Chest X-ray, PA view. Patient: 50 years old, sex M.
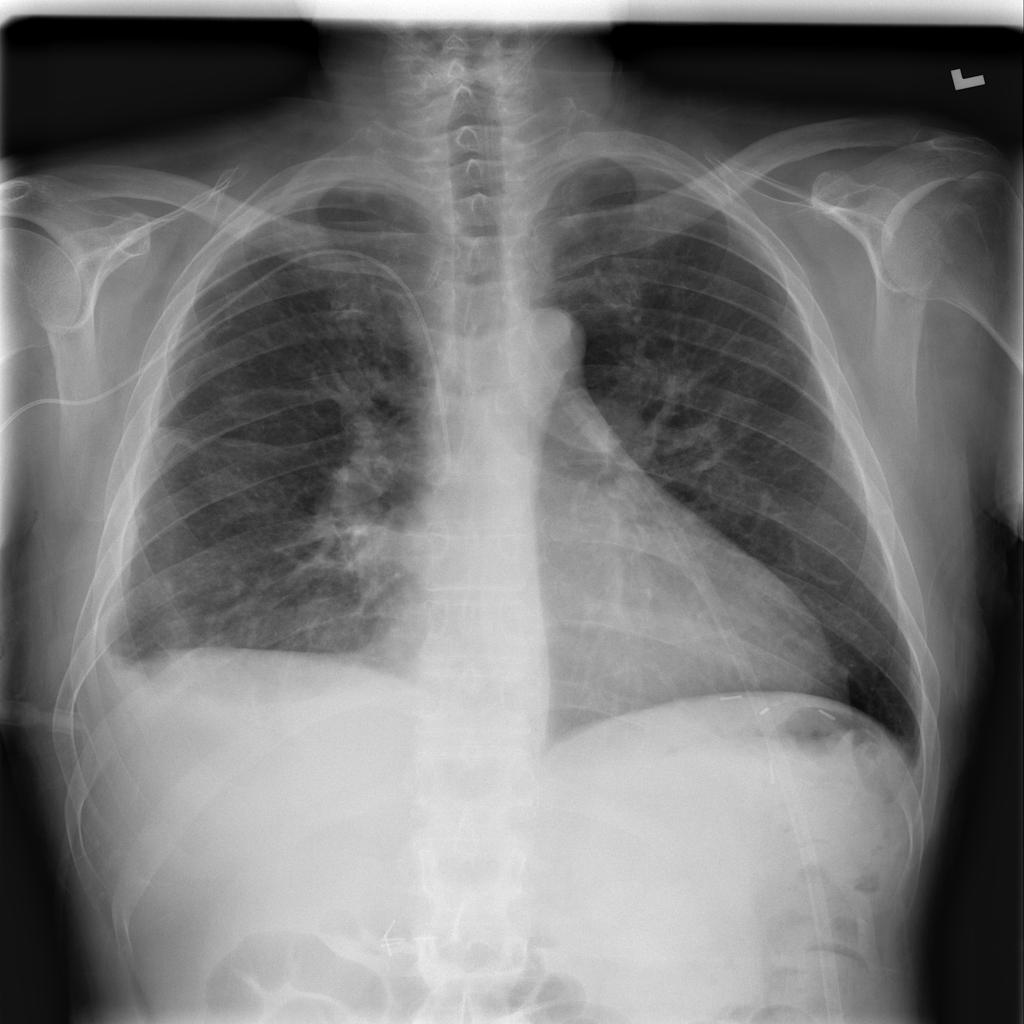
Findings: Effusion, Infiltration